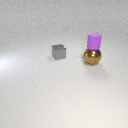
small purple rubber cylinder above large brown metal sphere